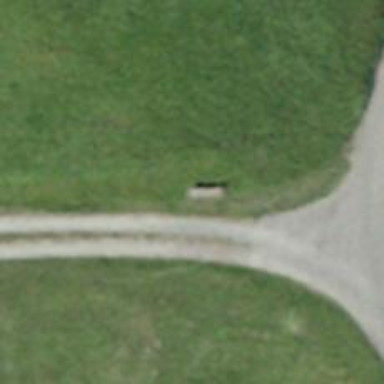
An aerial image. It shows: Bench located at viewpoint.